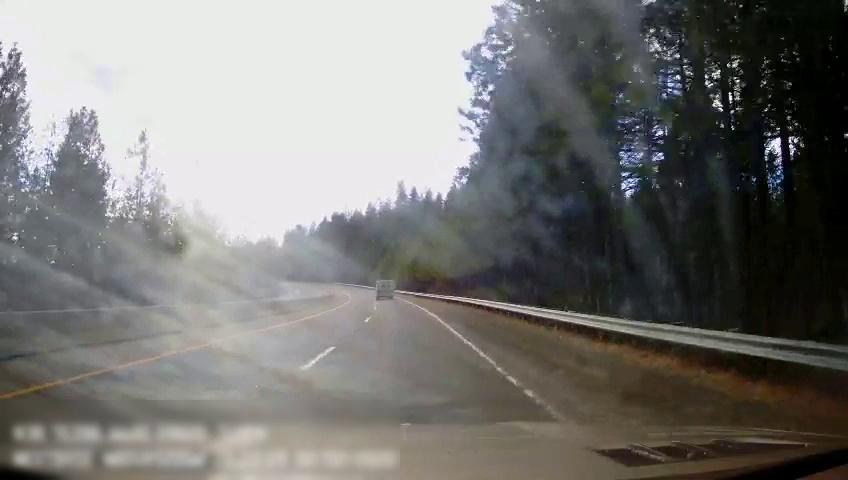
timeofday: Day
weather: Cloudy
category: Drivable Space
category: Drivable Space
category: Vehicles | Van
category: Lanes | Current Lane
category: Lanes | Alternate Lane
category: Lanes | Alternate Lane